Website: crate-barrel
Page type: newsletter-management
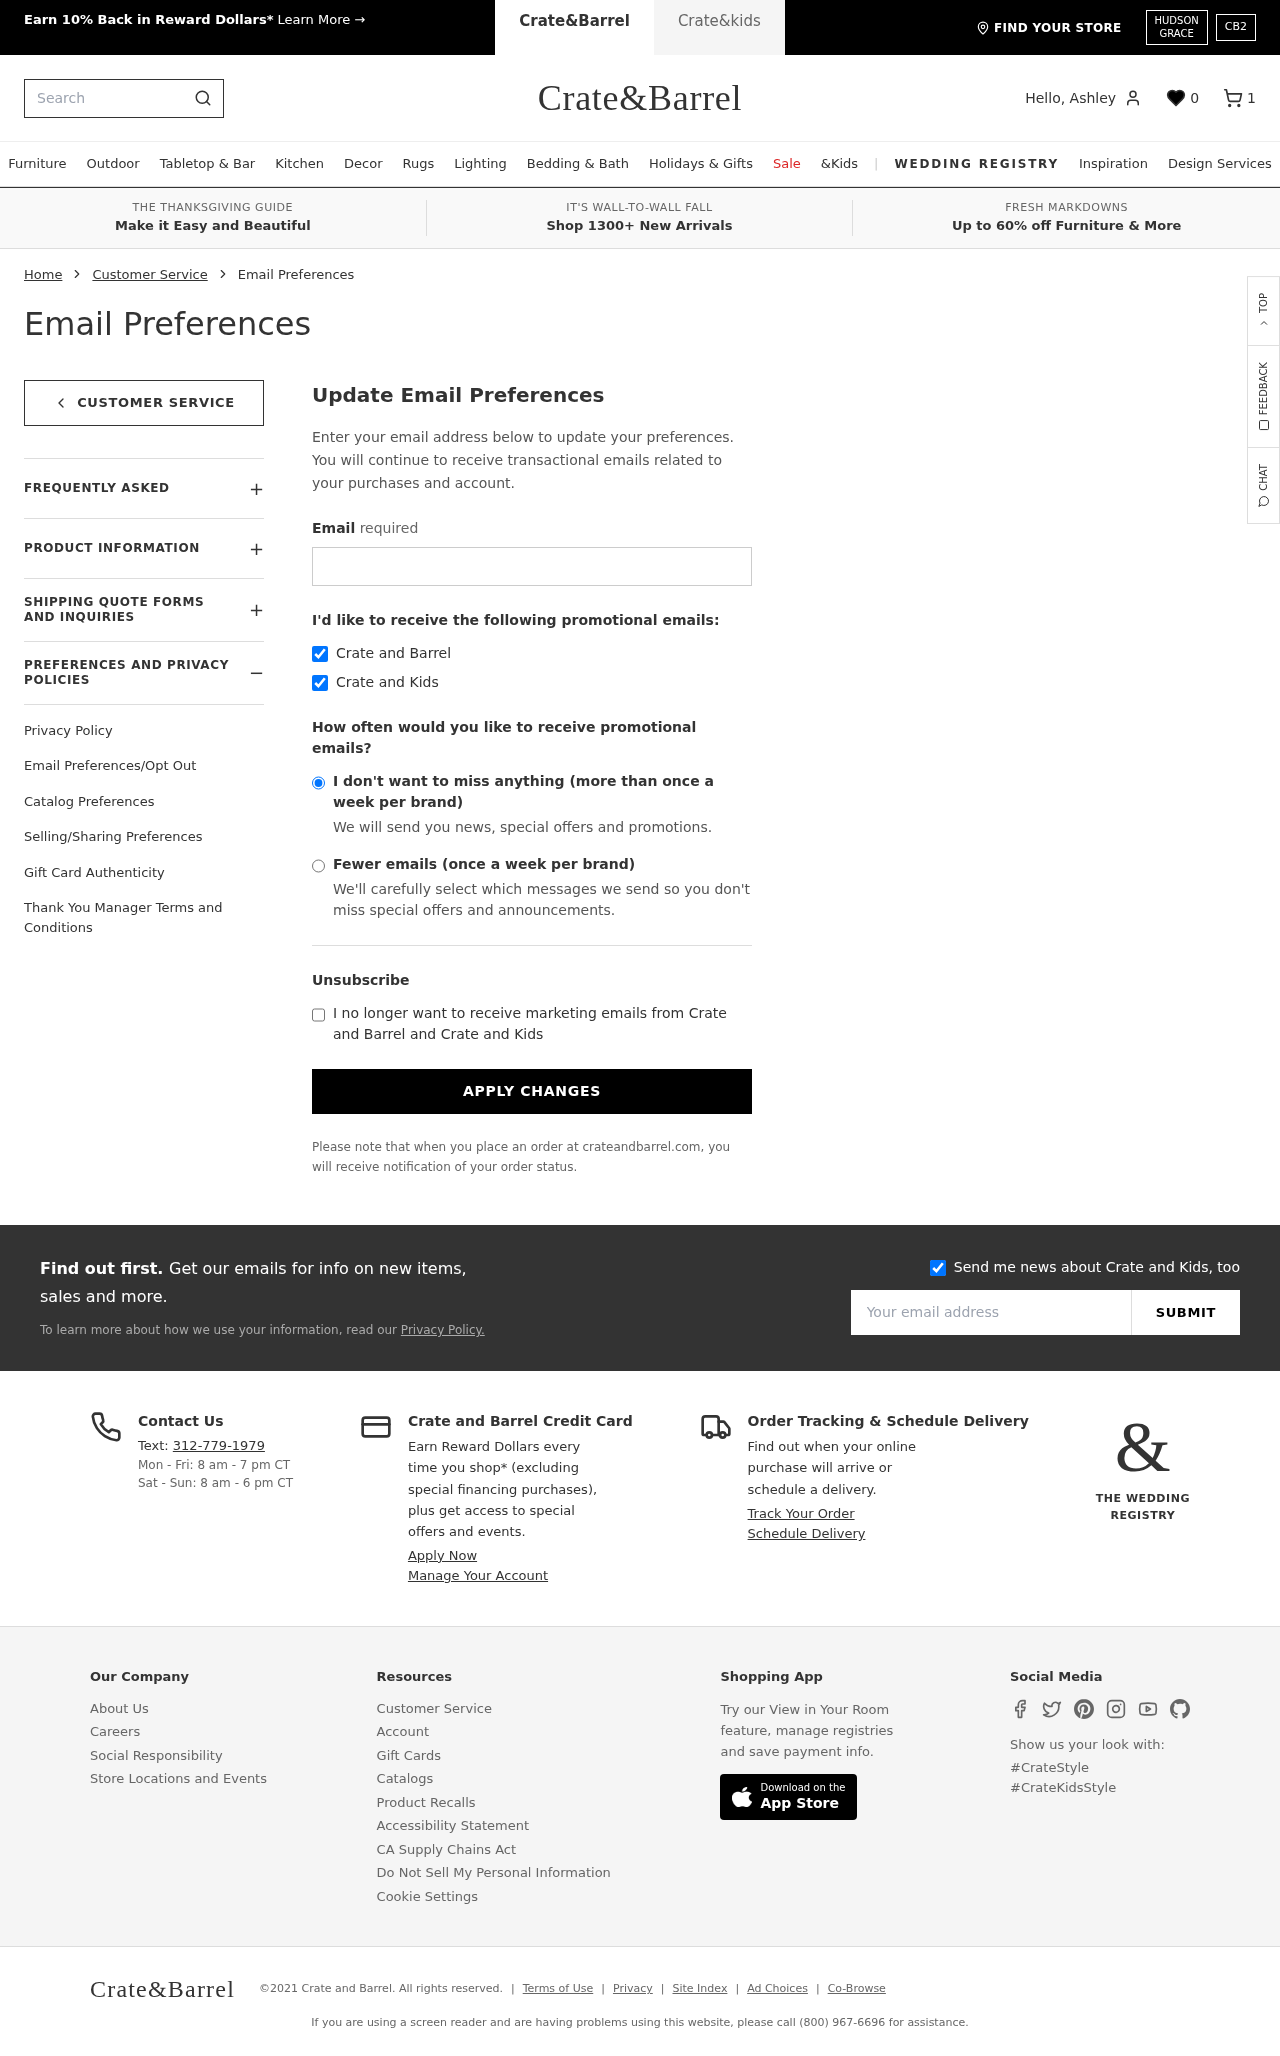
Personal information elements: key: PII_EMAIL
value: ashleypatterson@gmail.com
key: PII_FIRSTNAME
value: Ashley
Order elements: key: ORDER_NUM_ITEMS
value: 1
Search elements: key: HEADER_SEARCH
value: Search
Other elements: key: FAVORITES_COUNT
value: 0